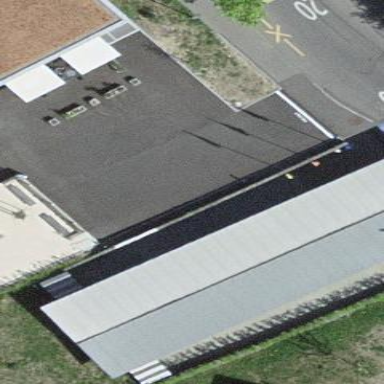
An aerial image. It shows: View of roof of building.